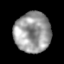
Tissue: lung
Cell type: Epithelial cells
Senescence score: 0.2075
Nuclear area (px): 1431
Mean DAPI intensity: 155.182